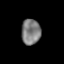
Tissue: lung
Cell type: Epithelial cells
Senescence score: 0.2208
Nuclear area (px): 484
Mean DAPI intensity: 123.822